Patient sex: M
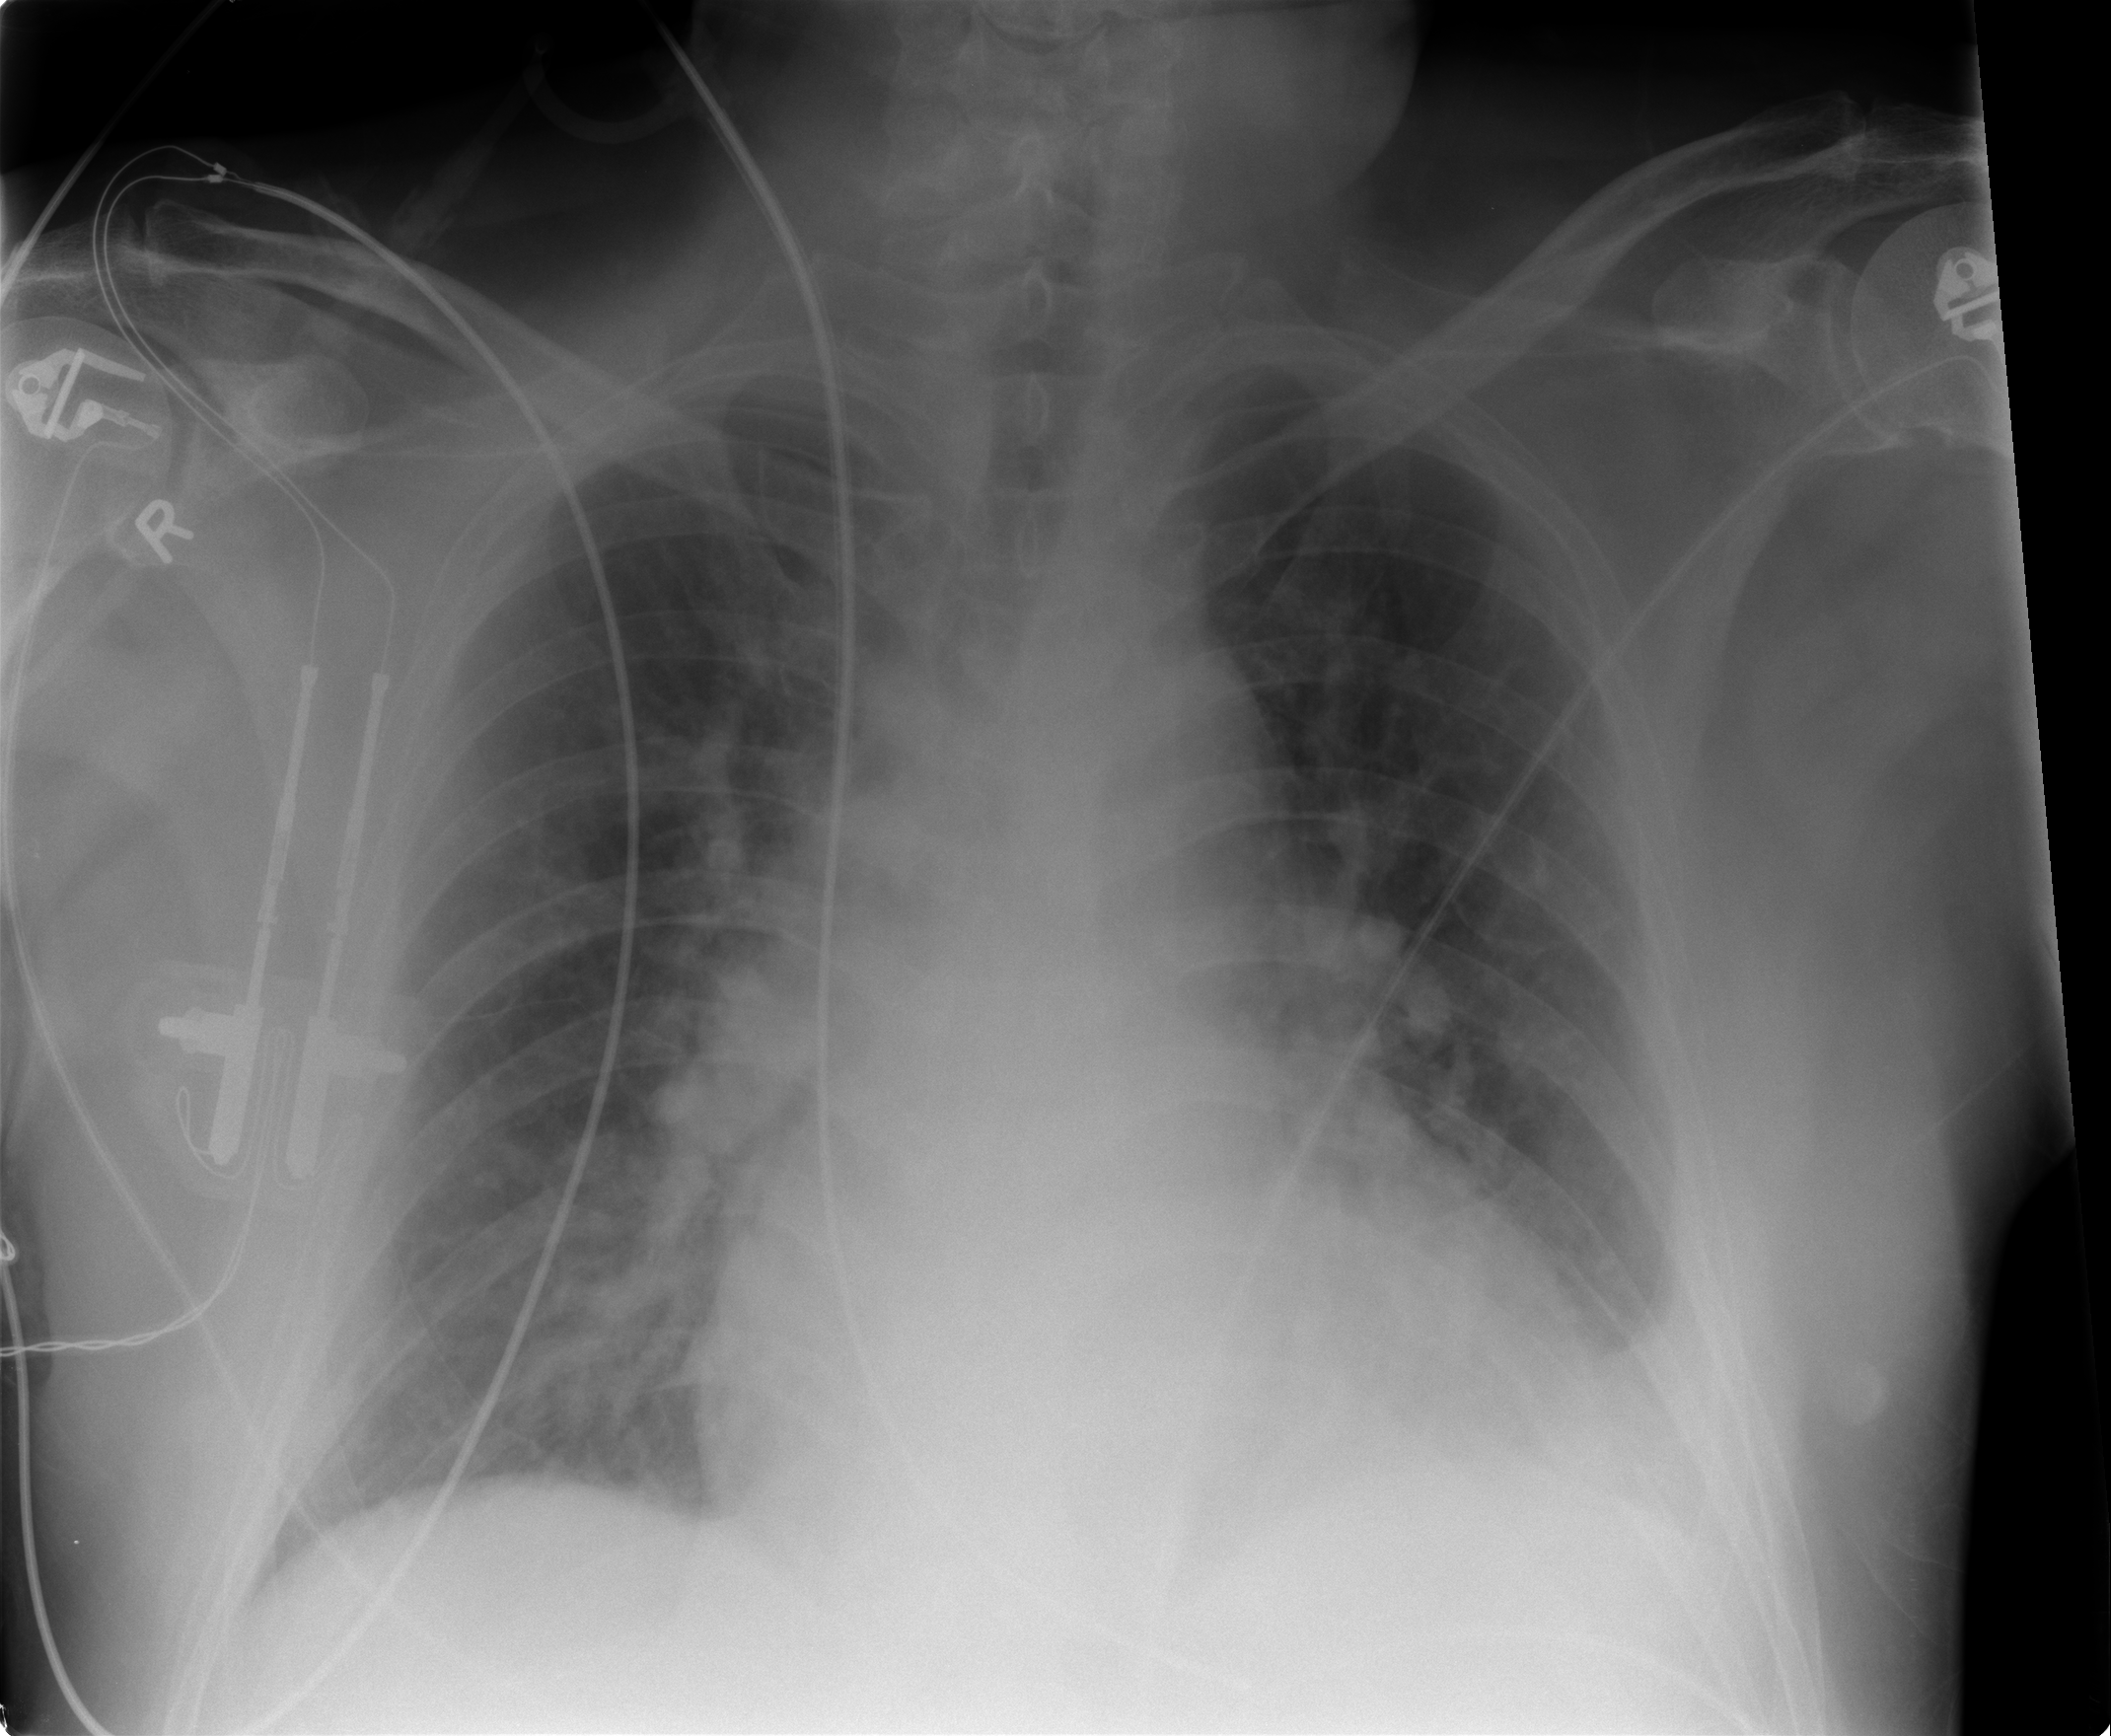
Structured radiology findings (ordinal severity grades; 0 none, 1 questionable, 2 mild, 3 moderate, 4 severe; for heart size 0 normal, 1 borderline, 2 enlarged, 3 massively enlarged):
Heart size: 2
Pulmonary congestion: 3
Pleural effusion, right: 0
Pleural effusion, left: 2
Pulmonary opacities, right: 0
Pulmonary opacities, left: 0
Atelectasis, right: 2
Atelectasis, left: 2